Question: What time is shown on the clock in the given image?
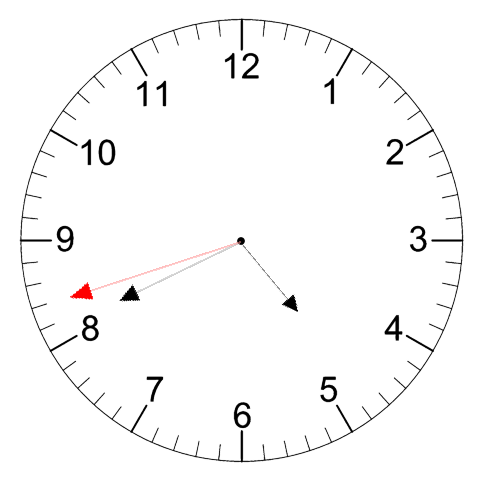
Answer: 04:40:42